Field crop: maize
Growth stage: 2
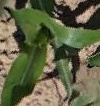
Species: maize